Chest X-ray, PA view. Patient: 70 years old, sex M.
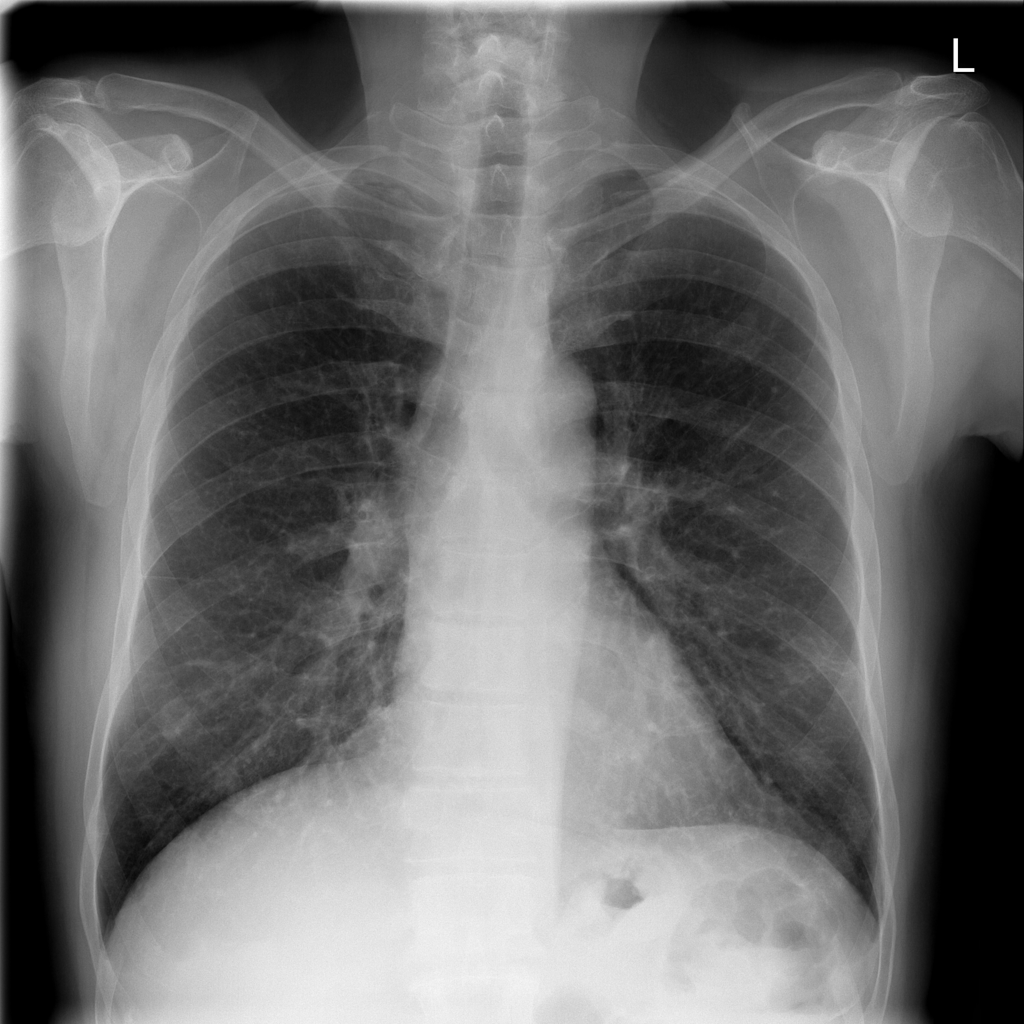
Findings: No Finding